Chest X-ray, AP view. Patient: 1 years old, sex M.
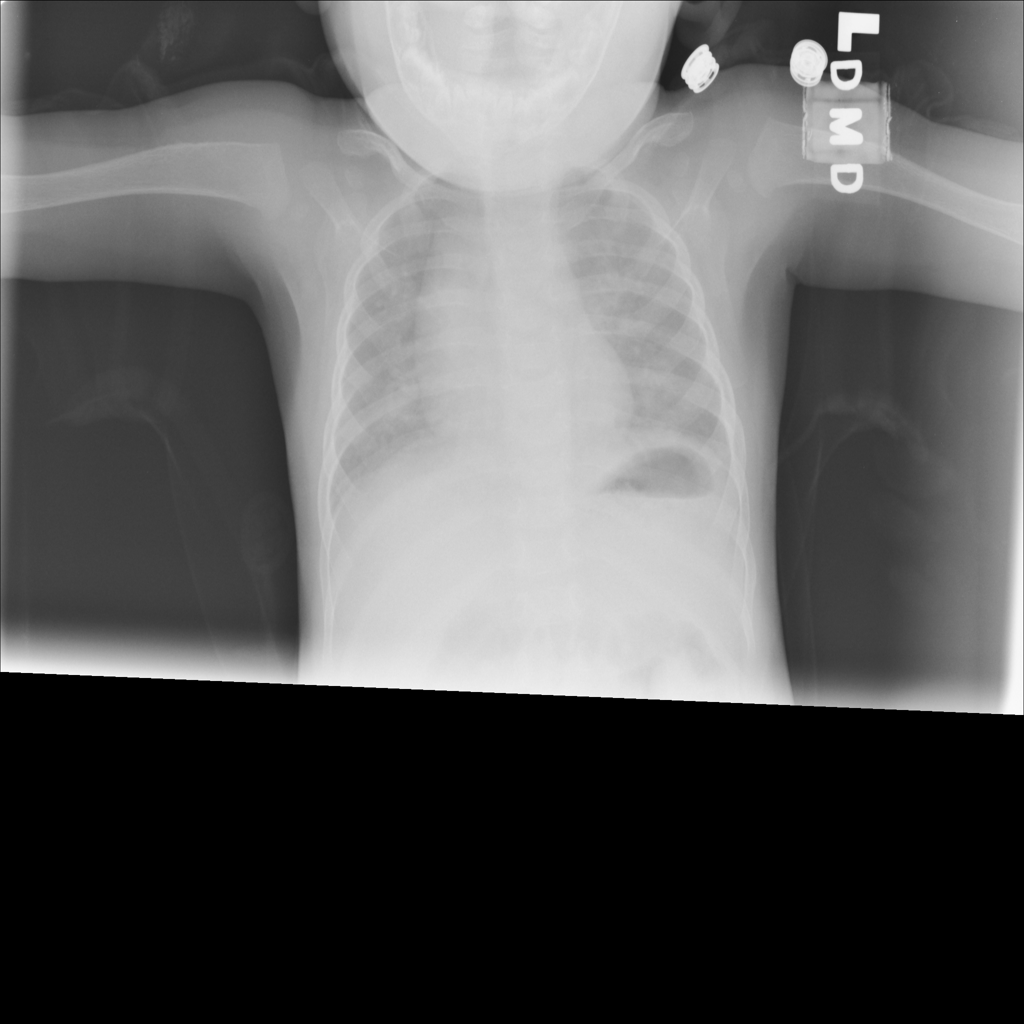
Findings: Pleural_Thickening